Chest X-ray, AP view. Patient: 68 years old, sex M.
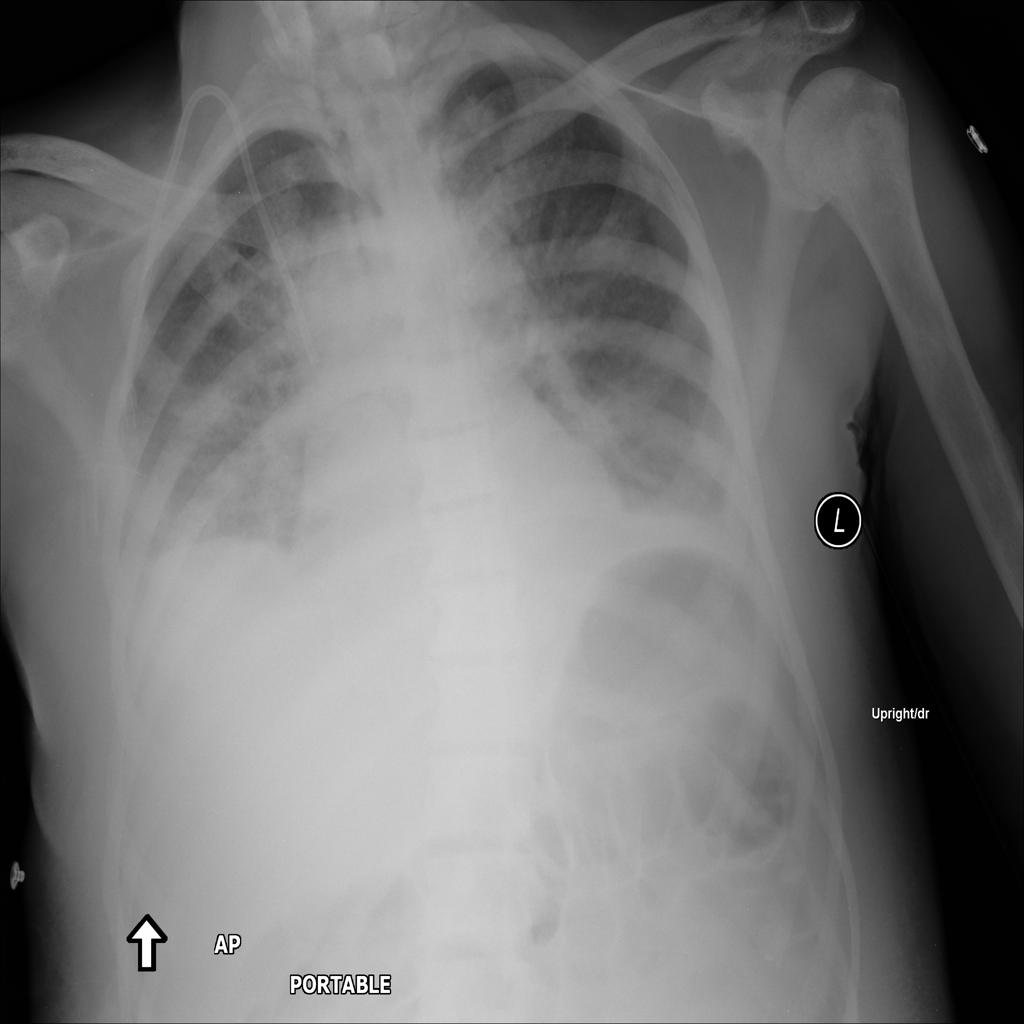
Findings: Atelectasis